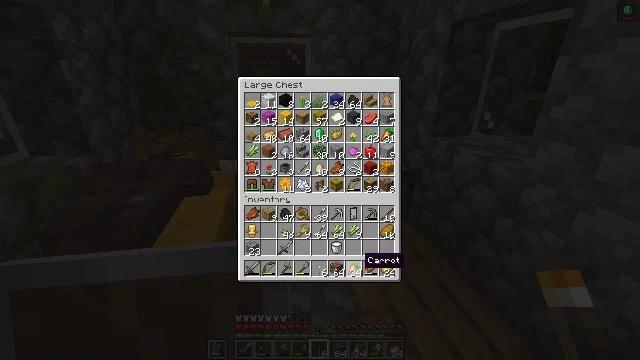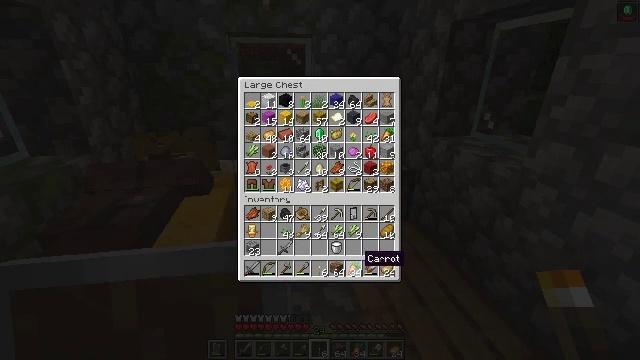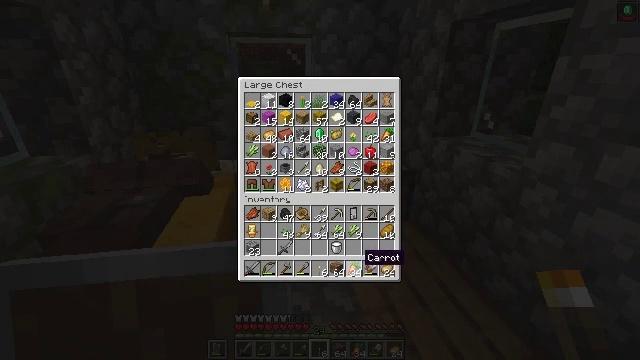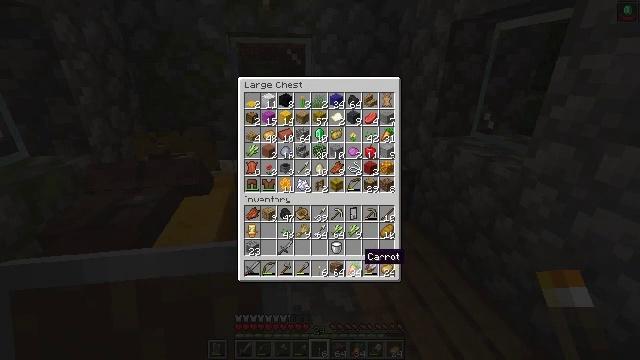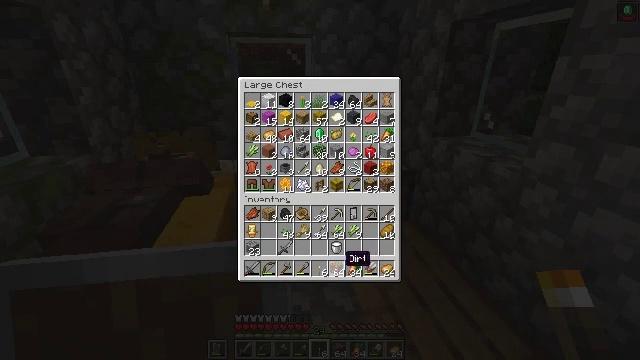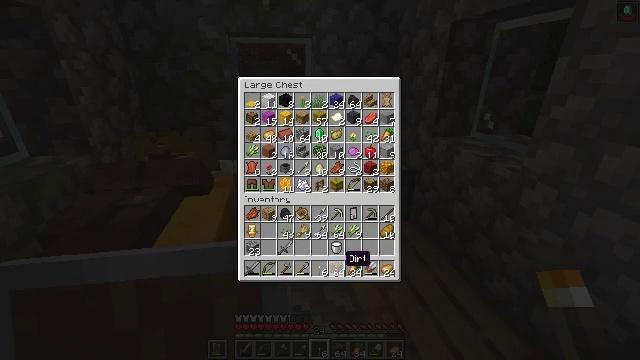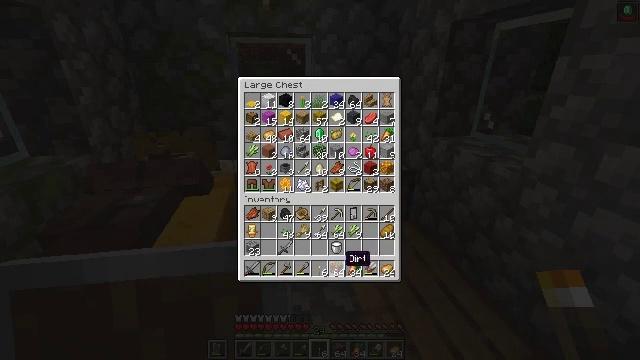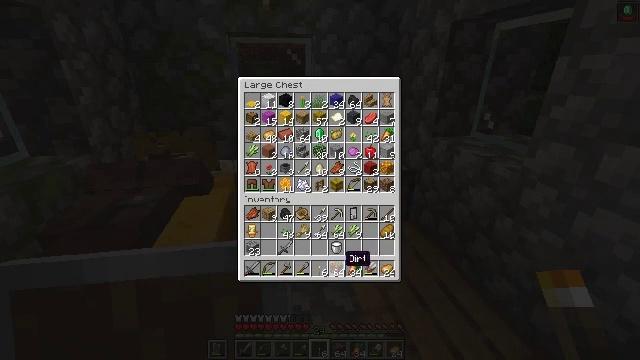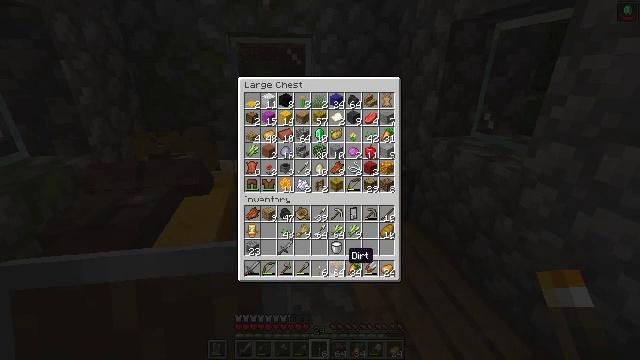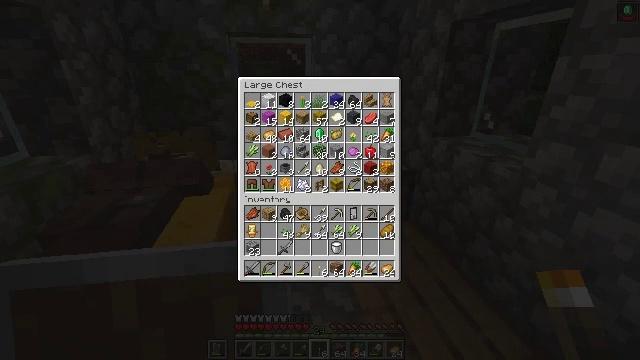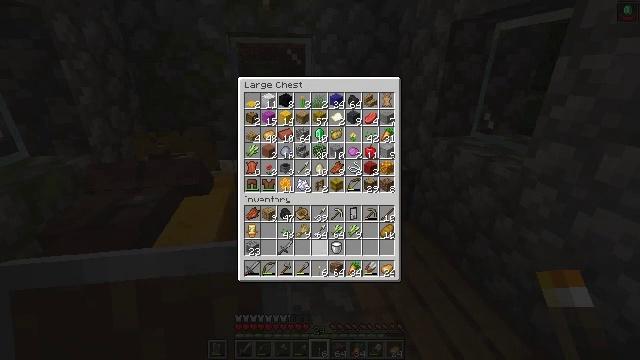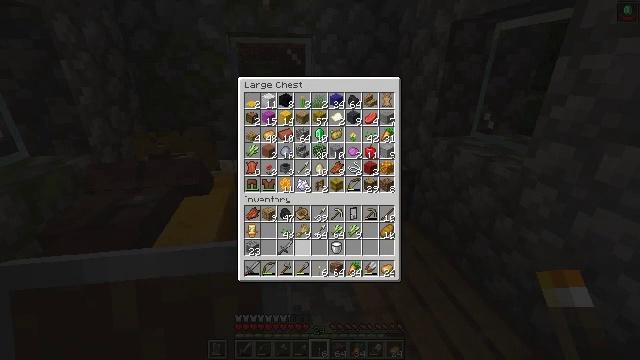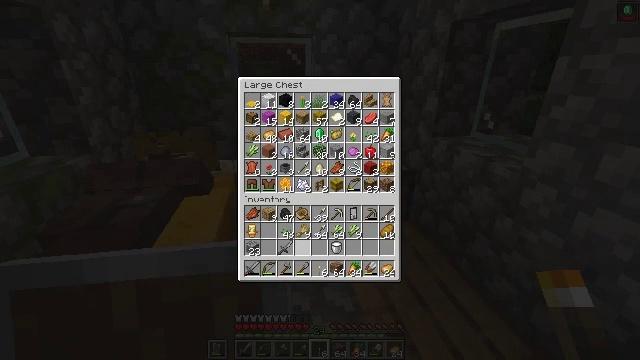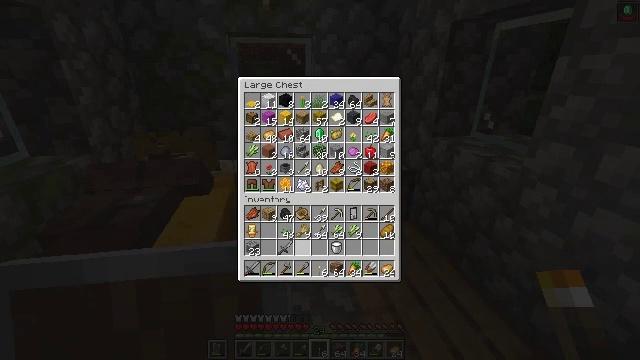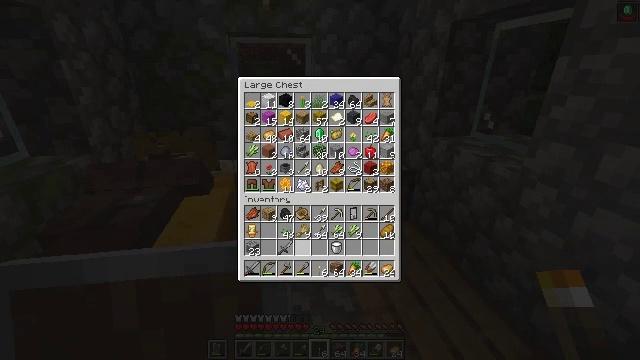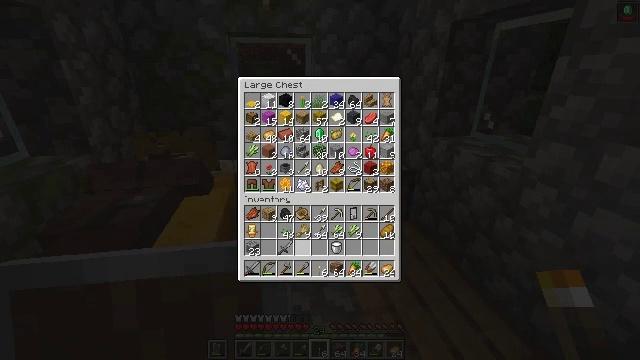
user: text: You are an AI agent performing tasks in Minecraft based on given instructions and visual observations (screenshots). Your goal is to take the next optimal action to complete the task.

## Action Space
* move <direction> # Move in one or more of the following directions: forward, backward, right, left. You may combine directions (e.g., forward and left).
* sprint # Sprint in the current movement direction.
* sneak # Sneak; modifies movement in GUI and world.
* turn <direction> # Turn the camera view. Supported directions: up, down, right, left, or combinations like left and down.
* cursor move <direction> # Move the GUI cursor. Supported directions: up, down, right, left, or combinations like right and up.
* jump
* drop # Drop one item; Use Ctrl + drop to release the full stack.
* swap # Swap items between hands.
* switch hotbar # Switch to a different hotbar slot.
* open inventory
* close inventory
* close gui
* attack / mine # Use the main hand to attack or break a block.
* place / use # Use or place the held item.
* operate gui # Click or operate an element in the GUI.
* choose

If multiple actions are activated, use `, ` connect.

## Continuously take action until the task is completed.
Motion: motion action
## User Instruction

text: Combine red dye and yellow dye to make orange dye.
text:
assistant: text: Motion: no_op
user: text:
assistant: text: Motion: no_op
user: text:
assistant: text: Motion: no_op
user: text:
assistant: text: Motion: turn left
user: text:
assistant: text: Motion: no_op
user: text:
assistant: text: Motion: no_op
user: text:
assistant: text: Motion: no_op
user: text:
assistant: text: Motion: no_op
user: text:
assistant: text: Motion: turn left and up
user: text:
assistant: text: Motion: turn left and up
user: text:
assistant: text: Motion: turn left
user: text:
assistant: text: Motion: no_op
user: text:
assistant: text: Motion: no_op
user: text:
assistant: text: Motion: no_op
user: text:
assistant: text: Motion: no_op
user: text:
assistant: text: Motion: no_op
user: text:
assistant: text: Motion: no_op
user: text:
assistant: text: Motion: no_op
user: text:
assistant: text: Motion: no_op
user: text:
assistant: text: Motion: no_op
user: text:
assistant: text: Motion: no_op
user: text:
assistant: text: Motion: no_op
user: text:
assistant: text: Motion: no_op
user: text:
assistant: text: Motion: no_op
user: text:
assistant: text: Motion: no_op
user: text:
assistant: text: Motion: no_op
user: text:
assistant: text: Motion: no_op
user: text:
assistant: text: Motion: no_op
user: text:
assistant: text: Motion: turn up
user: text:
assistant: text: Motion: turn right and up